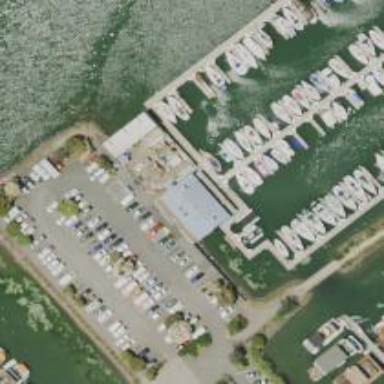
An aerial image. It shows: Marina on leisure land.